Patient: sex M, age 43
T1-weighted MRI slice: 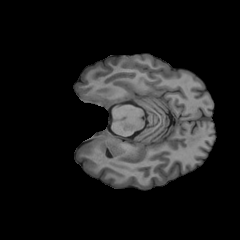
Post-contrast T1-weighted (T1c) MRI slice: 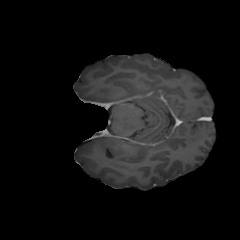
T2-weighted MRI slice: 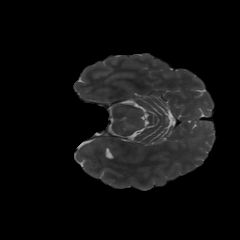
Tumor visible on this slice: yes
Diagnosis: Glioblastoma, IDH-wildtype
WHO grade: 4